Interaction volume radius: 5 \u00c5
Interaction volume height: 10 \u00c5
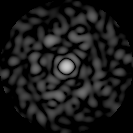
Disorder parameter: 0.807